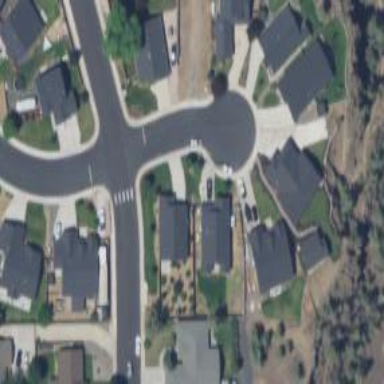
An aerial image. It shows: Turning circle on the road.